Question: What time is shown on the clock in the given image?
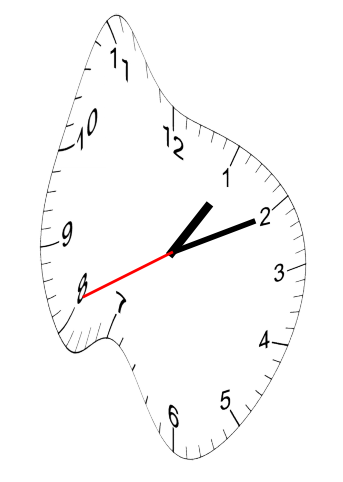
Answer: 01:10:41